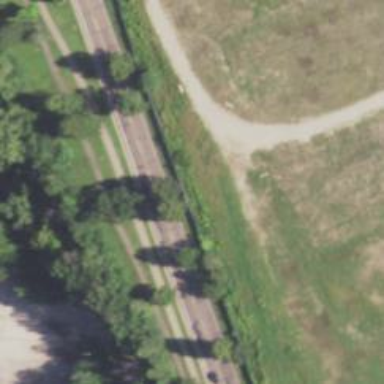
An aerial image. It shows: Marked crossing for cyclists on cycleway.